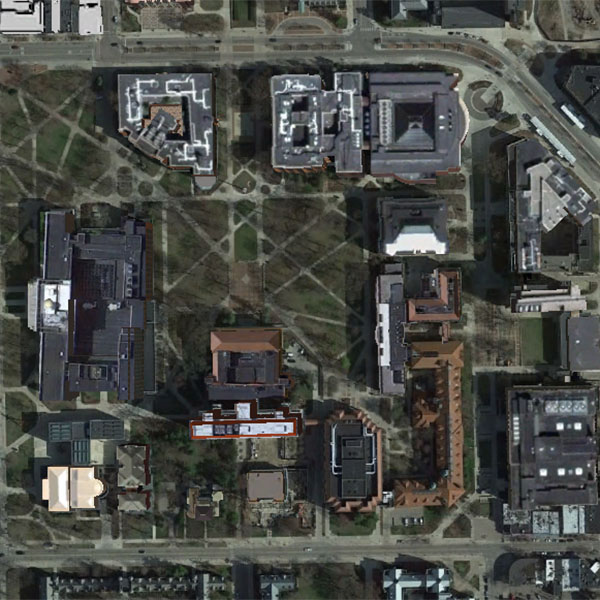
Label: School